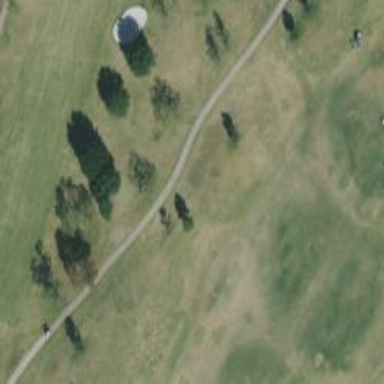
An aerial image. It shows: Pathway for golfing.